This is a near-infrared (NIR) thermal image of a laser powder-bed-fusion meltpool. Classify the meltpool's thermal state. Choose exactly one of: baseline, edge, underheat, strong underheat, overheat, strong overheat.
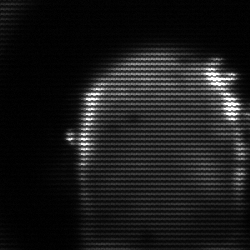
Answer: baseline